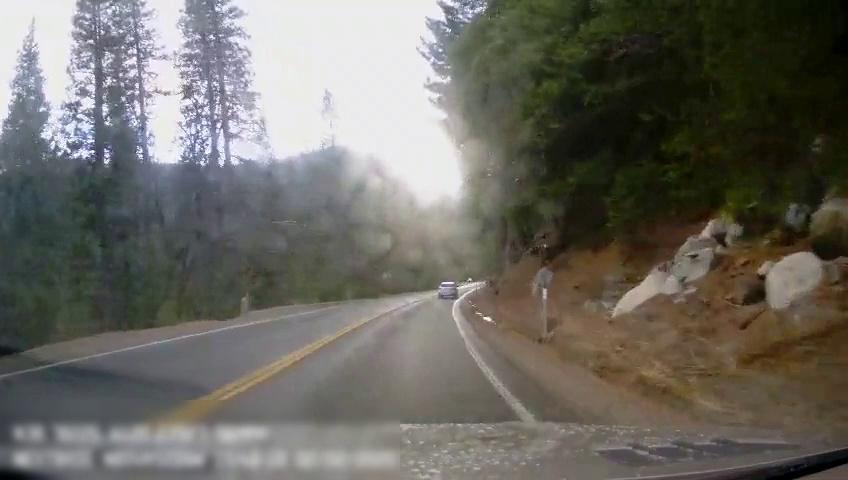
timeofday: Day
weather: Sunny
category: Drivable Space
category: Vehicles | SUV
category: Lanes | Alternate Lane
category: Lanes | Current Lane
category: Lanes | Opposite Lane
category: Lanes | Opposite Lane